Question: I will like to see the value of some private variables of the Regex class located on System.dll. If curious why I will like to twick that class look at <URL>
So I will have to decompile 'C:\Program Files (x86)\Reference Assemblies\Microsoft\Framework\.NETFramework4.0\Profile\Client\System.dll'
I am able to decompile that with reflector:

Is there a way of creating a solution of visual studio with all those classes. There are hundreds of classes in there and I do not want to go one by one placing them to my new project.
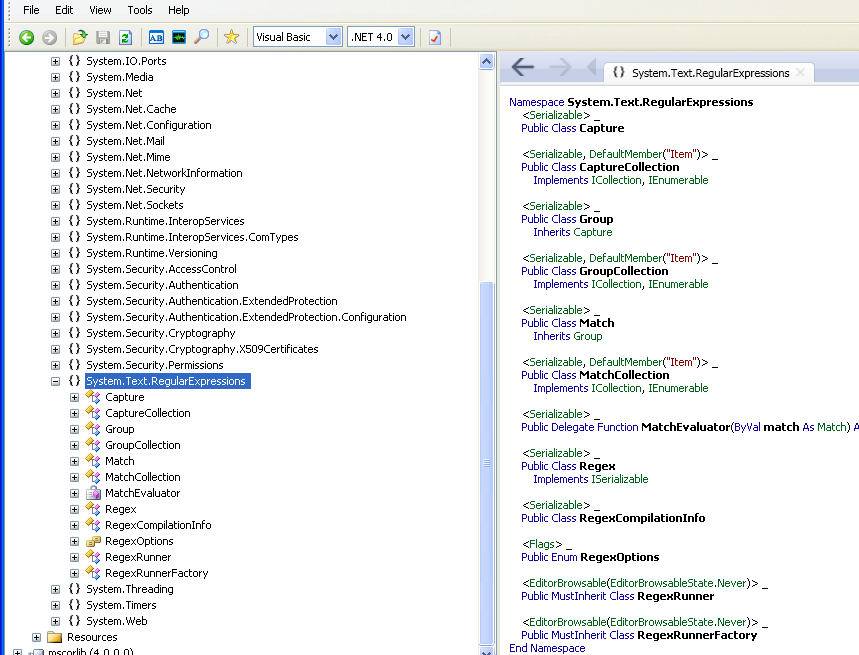
Answer: Both ILSpy and JustDecompile allow exporting to a Visual Studio project.